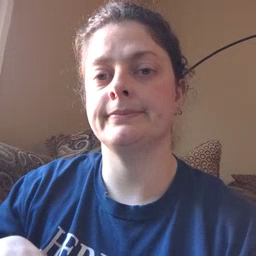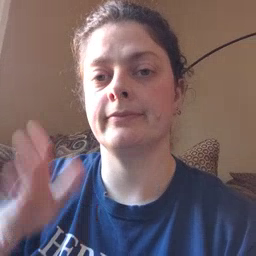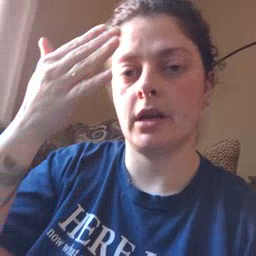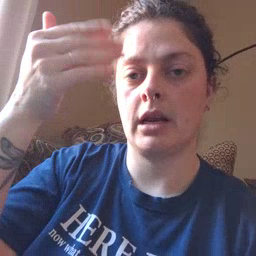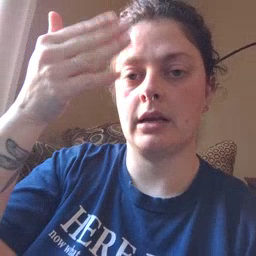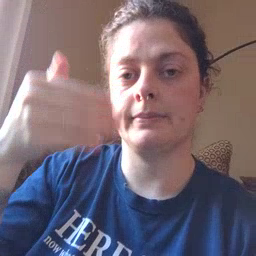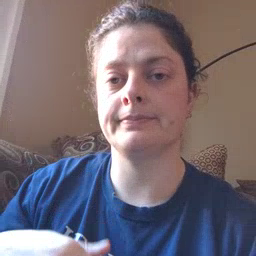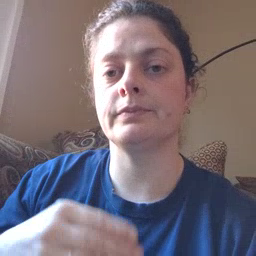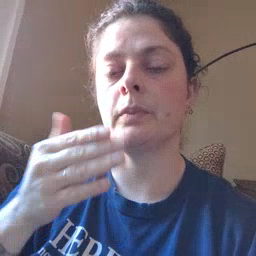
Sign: flag